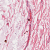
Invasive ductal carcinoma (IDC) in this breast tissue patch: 0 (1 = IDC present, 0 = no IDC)